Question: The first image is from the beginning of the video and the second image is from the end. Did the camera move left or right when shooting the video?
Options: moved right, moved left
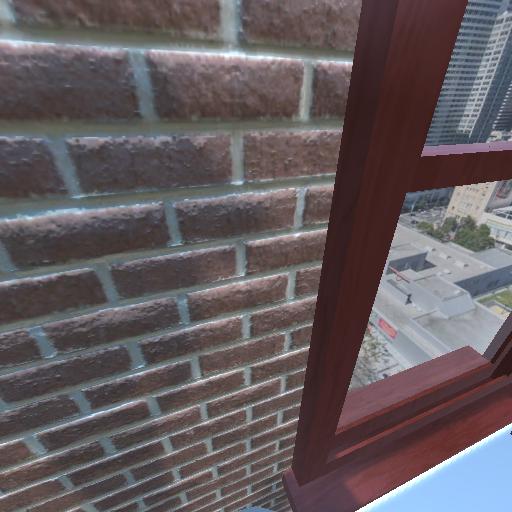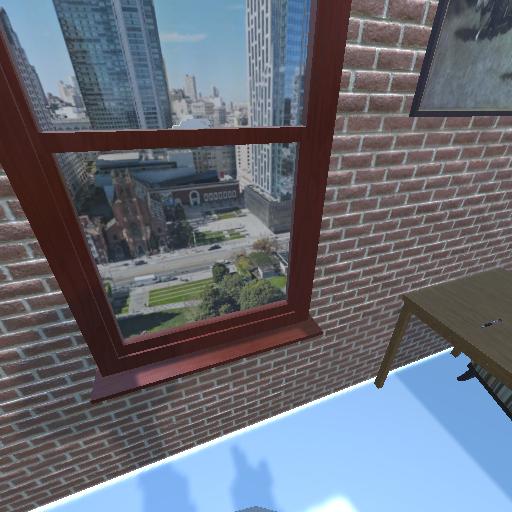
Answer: moved right